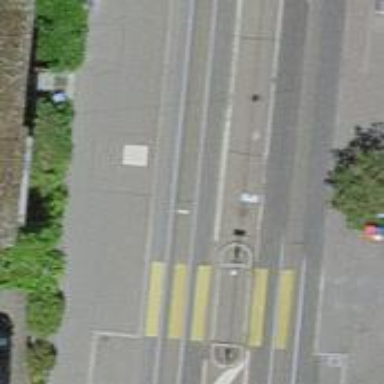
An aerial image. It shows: Tram stop for public transport.